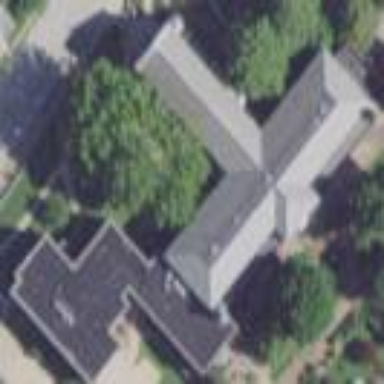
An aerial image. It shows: Monastery building.